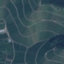
Land use / land cover: PermanentCrop